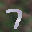
Label: 7